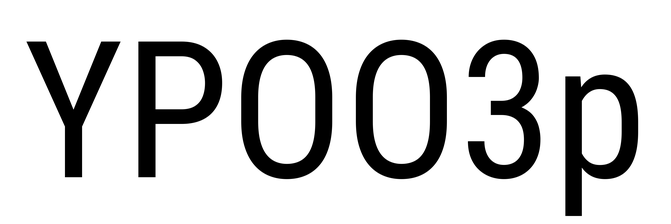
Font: Roboto_Condensed_Regular